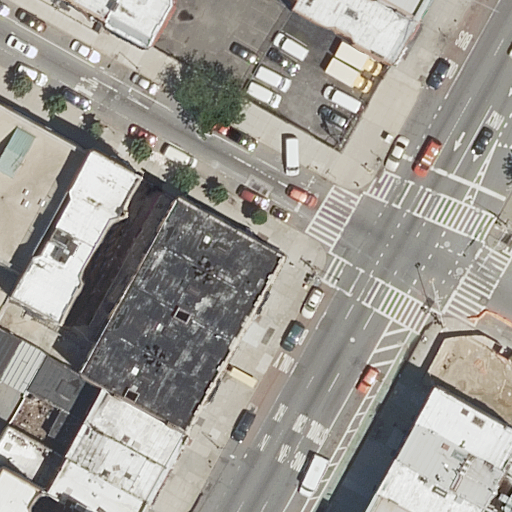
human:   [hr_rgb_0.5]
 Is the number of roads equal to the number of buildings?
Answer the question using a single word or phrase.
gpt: no

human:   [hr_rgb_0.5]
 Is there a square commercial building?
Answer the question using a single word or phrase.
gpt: no

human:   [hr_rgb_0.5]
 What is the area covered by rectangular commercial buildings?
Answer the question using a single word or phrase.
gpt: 0m2

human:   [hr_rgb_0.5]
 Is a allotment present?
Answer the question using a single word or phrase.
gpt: no

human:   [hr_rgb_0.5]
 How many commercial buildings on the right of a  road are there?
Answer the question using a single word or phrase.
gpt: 0

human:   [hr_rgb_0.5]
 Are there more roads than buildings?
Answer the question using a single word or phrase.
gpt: no

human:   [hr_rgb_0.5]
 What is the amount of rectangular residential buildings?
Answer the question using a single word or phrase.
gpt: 10

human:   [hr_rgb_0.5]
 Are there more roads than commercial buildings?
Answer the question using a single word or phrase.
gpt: yes

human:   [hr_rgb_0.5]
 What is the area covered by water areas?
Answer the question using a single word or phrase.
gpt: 0m2

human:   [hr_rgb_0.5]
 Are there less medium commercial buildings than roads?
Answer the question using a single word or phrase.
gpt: yes

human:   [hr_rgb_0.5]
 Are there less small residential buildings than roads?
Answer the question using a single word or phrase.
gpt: yes

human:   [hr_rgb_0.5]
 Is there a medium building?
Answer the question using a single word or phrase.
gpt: yes

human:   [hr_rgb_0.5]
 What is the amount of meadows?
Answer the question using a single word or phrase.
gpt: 0

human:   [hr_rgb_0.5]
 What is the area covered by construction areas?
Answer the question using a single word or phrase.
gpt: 0m2

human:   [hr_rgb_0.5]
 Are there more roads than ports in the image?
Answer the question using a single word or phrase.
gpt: yes

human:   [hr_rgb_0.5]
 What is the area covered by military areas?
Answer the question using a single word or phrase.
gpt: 0m2

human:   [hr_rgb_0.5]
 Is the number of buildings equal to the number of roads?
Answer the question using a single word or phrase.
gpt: no

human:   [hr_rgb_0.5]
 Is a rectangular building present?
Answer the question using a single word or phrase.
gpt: yes

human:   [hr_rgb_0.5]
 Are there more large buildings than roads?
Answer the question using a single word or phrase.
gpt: no

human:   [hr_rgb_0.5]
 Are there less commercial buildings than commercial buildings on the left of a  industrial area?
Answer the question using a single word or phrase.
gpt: no

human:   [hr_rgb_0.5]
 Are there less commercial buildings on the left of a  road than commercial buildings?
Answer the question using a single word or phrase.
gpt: no

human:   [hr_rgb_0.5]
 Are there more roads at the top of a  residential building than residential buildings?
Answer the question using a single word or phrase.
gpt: no

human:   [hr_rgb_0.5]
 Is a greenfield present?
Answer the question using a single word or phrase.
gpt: no

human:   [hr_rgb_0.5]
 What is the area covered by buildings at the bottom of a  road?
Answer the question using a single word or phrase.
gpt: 2493m2

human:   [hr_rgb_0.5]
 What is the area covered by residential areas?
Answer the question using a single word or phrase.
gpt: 0m2

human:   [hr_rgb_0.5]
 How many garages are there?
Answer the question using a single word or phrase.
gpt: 0

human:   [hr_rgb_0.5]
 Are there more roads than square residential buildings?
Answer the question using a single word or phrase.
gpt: yes

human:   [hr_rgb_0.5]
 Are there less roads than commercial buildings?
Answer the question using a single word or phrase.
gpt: no

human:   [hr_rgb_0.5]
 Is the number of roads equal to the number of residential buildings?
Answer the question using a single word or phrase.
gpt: no

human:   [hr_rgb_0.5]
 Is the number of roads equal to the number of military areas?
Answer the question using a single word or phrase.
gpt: no

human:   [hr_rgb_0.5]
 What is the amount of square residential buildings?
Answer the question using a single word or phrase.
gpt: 0

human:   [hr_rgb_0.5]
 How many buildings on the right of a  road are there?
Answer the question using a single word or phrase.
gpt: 7

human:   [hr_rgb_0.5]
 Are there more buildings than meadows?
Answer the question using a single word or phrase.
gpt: yes

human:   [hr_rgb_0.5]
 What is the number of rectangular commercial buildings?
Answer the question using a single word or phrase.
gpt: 0

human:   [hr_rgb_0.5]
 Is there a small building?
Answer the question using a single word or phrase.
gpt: yes

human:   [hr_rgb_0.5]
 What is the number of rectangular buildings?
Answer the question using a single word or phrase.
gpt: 10